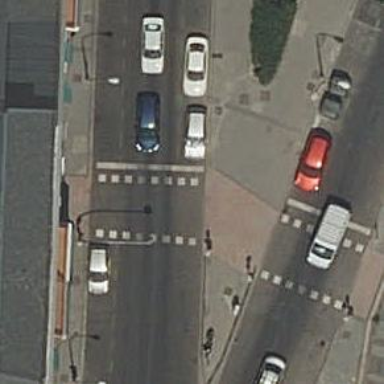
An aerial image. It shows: Road crossing with traffic signals.